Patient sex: M
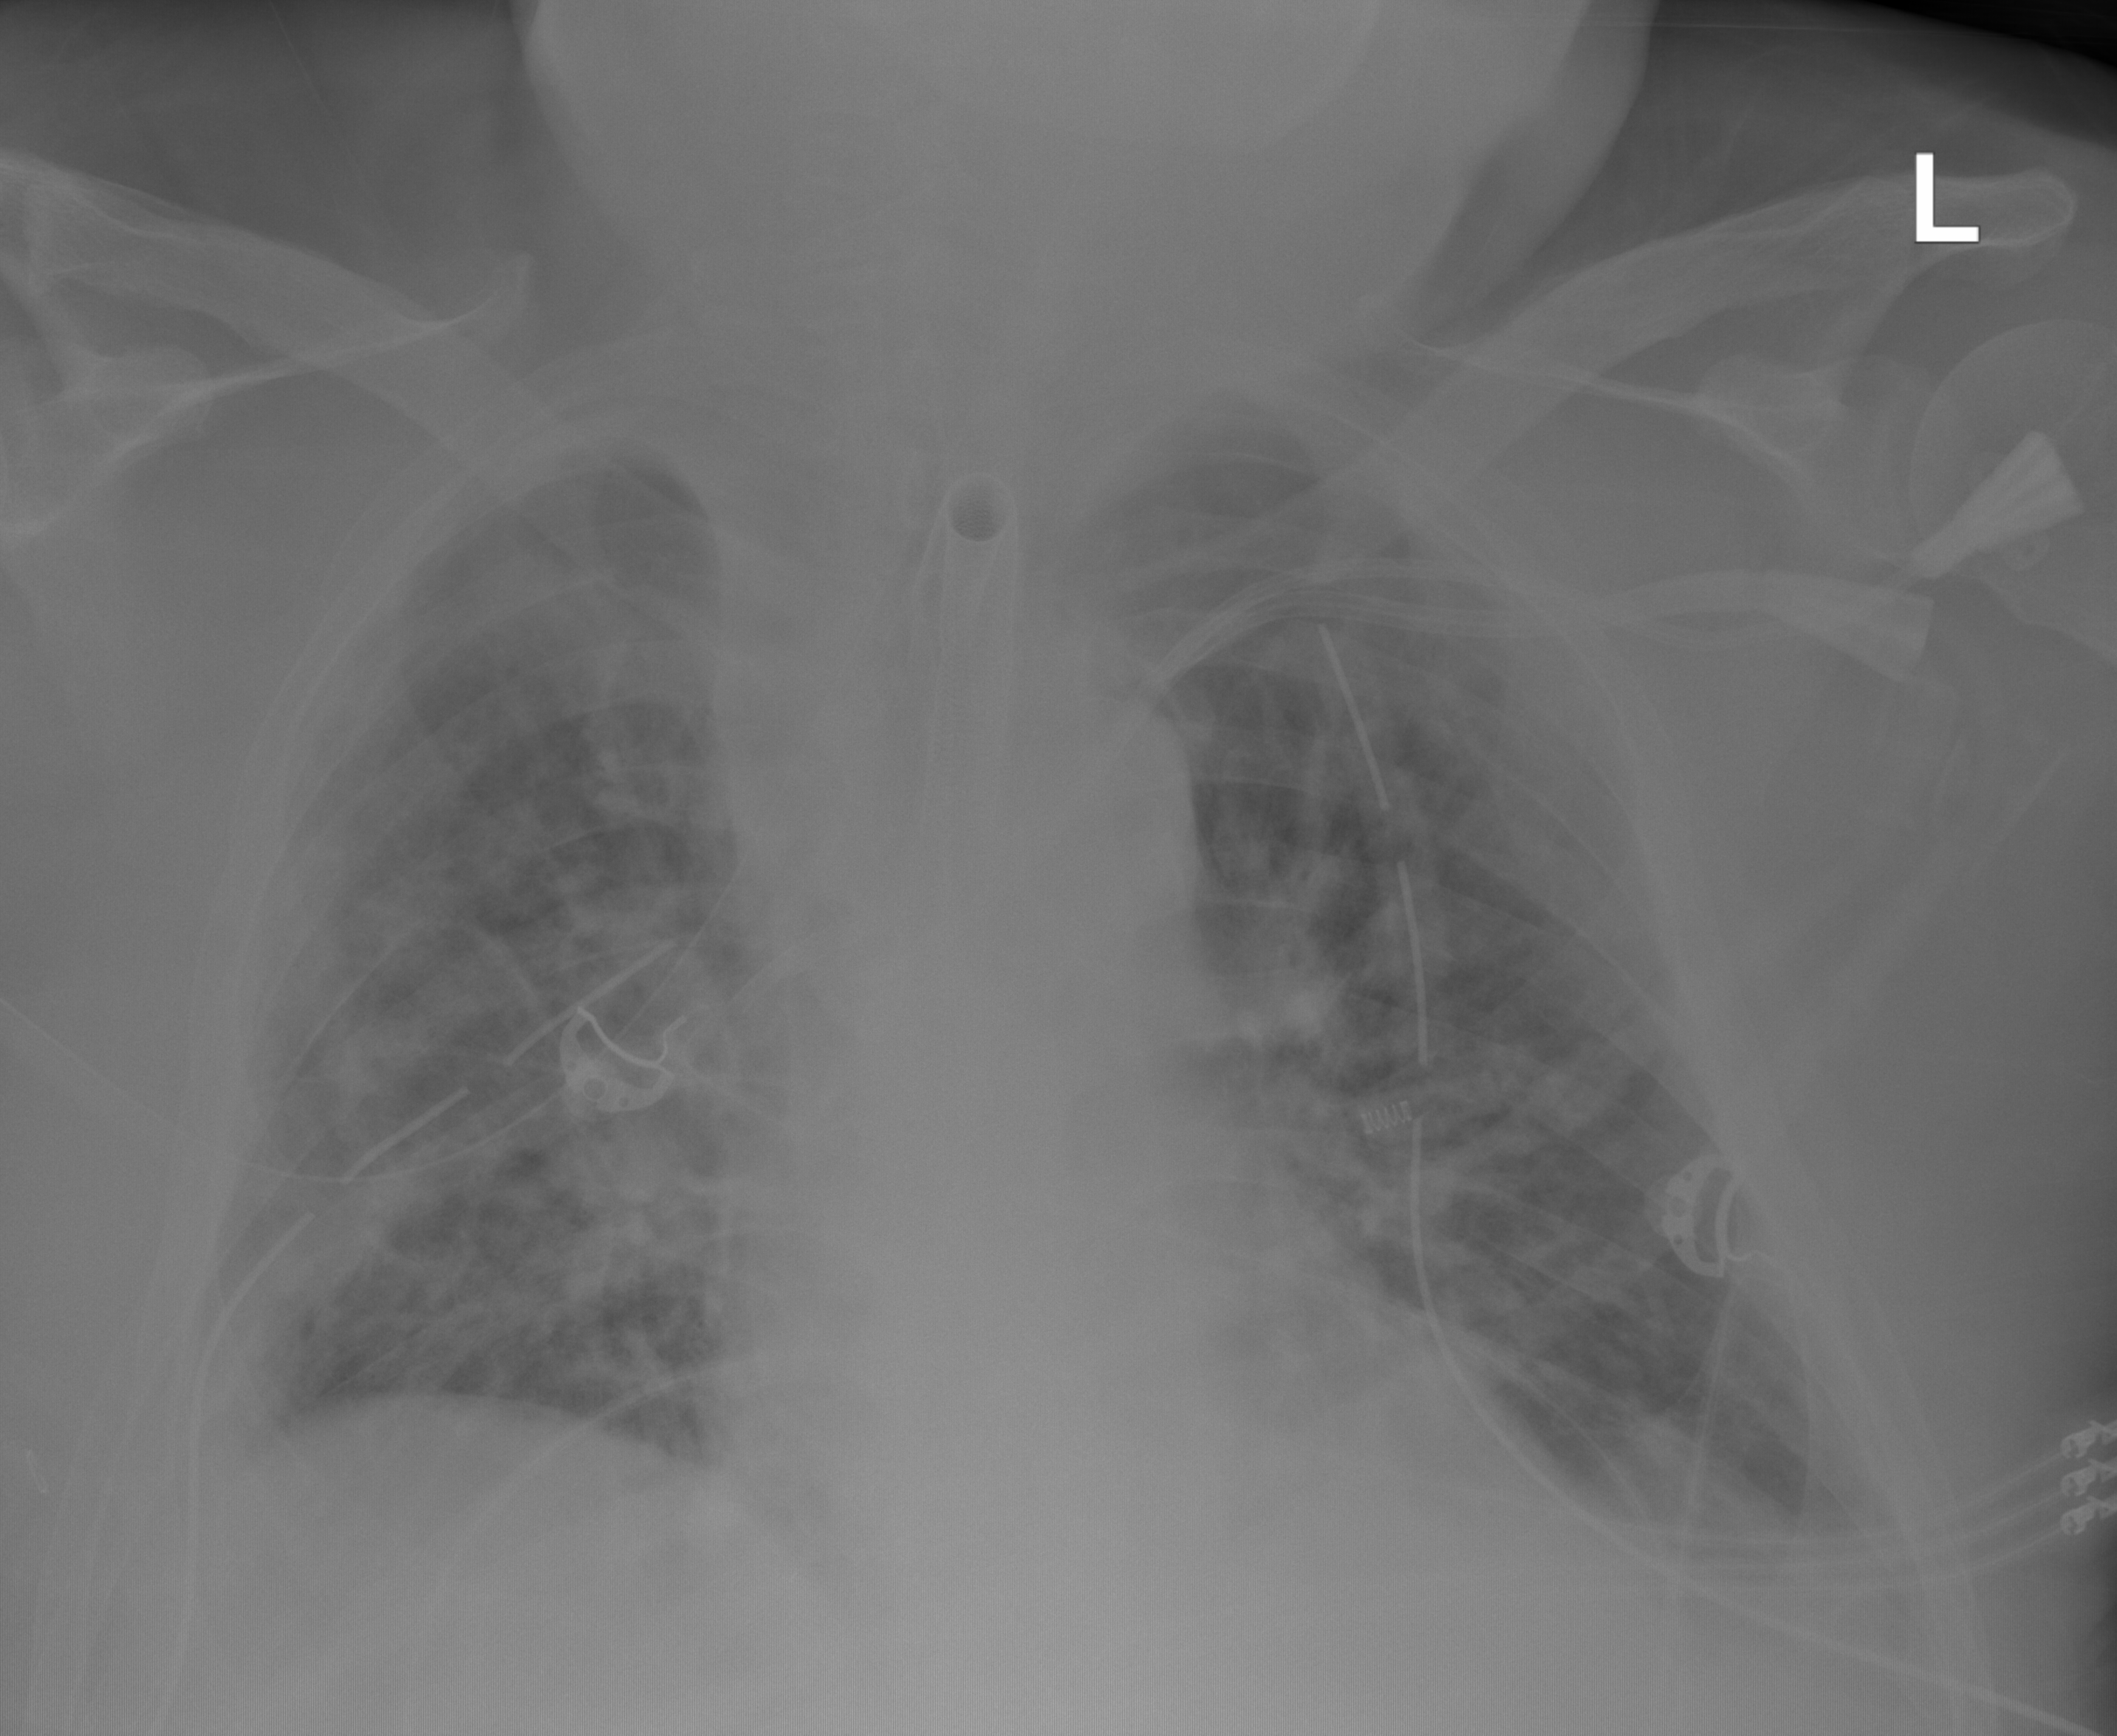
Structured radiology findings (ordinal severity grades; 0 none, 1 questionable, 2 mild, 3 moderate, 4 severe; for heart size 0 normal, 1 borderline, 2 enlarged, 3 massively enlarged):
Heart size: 0
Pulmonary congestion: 0
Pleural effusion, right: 1
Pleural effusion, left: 0
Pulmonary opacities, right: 3
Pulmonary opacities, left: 3
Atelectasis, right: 3
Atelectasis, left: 3